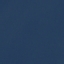
Label: SeaLake